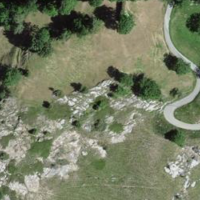
EUNIS habitat code: 52
Species observed at this site:
Papilio machaon
Satyrus ferula
Stenopterus rufus